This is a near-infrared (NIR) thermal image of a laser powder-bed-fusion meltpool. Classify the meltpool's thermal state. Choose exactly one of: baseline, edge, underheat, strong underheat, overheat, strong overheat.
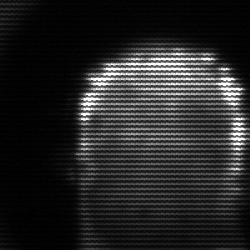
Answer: baseline